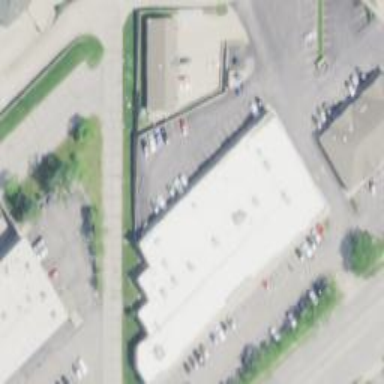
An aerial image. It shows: Healthcare clinic.